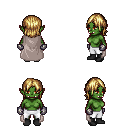
a pixel art fantasy rpg character, female body template, orc, green skin, gray cape, white pants, blonde long bangs hairstyle, metal gloves, black shoes, four views (front, back, left, right), 2x2 character sprite sheet, small pixel art, hard edges, no anti-aliasing